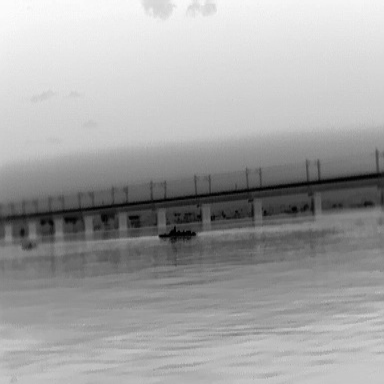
There is a warship in the infrared image.